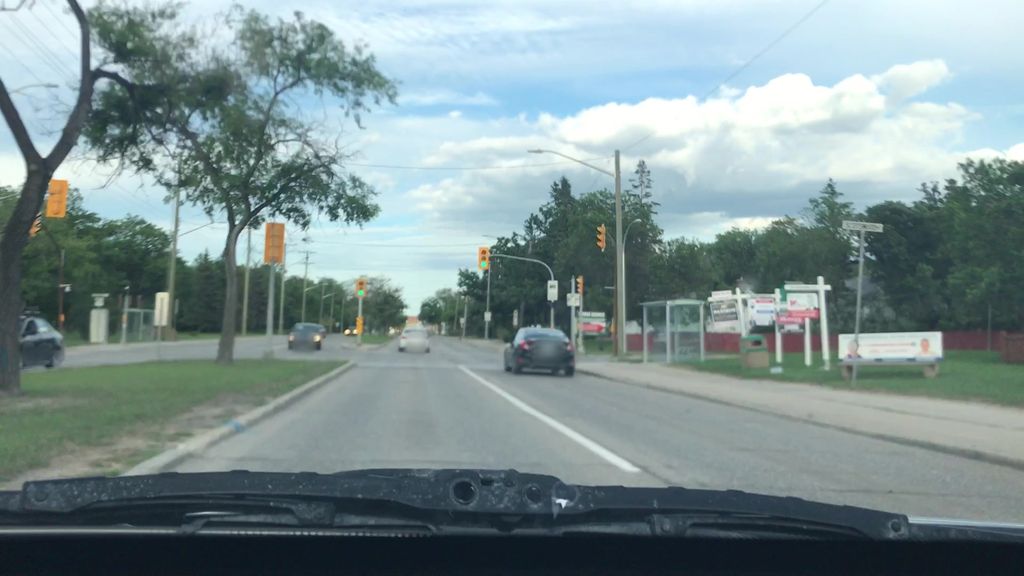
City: winnipeg